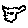
Label: cat